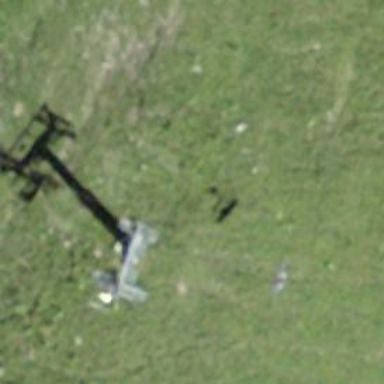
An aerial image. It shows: Pylon used for aerialway.